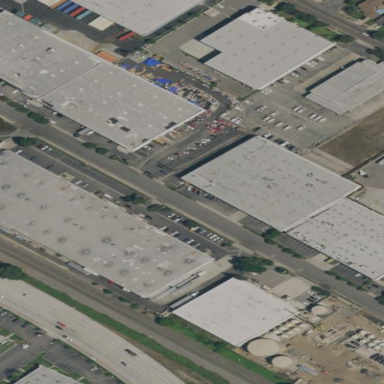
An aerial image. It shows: Warehouse.